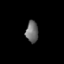
Tissue: lung
Cell type: Endothelial cells
Senescence score: 0.6848
Nuclear area (px): 261
Mean DAPI intensity: 108.123